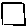
Label: square